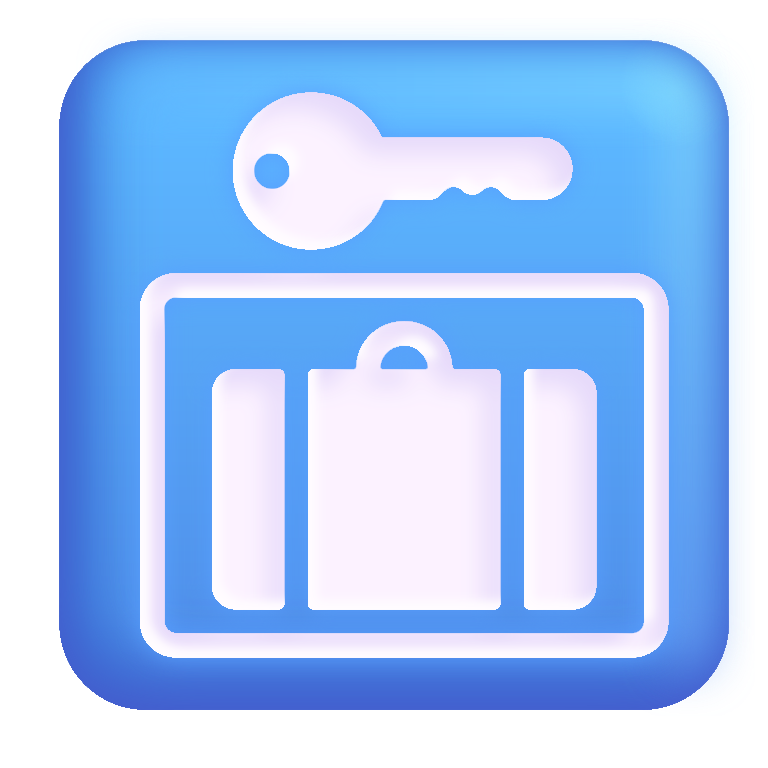
left luggage color